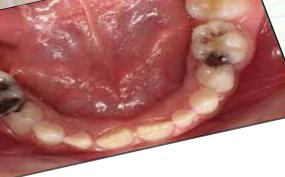
Condition: Caries